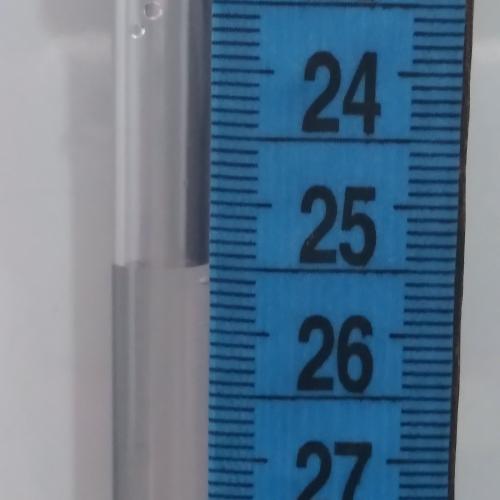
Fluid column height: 25.5 cm